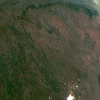
Label: land